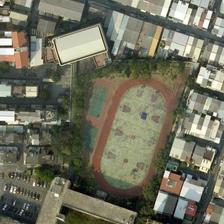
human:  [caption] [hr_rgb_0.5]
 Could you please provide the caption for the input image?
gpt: the playground is located in the quadrilateral surrounded by the buildings, and the buildings are too close to the playground, so that part of the playground is covered by the shadow .

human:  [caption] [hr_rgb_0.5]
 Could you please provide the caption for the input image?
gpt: many buildings and some green trees are around a playground .

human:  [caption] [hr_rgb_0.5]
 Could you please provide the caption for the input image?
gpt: a playground is surrounded by many buildings .

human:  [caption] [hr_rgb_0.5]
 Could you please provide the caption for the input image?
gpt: a playground with basketball fields in it is surrounded by some green trees and many buildings .

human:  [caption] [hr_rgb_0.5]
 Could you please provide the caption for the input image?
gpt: a playground with basketball fields in it is surrounded by some green trees and many buildings .